Field crop: maize
Growth stage: 1
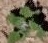
Species: chenopodium